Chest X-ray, PA view. Patient: 26 years old, sex M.
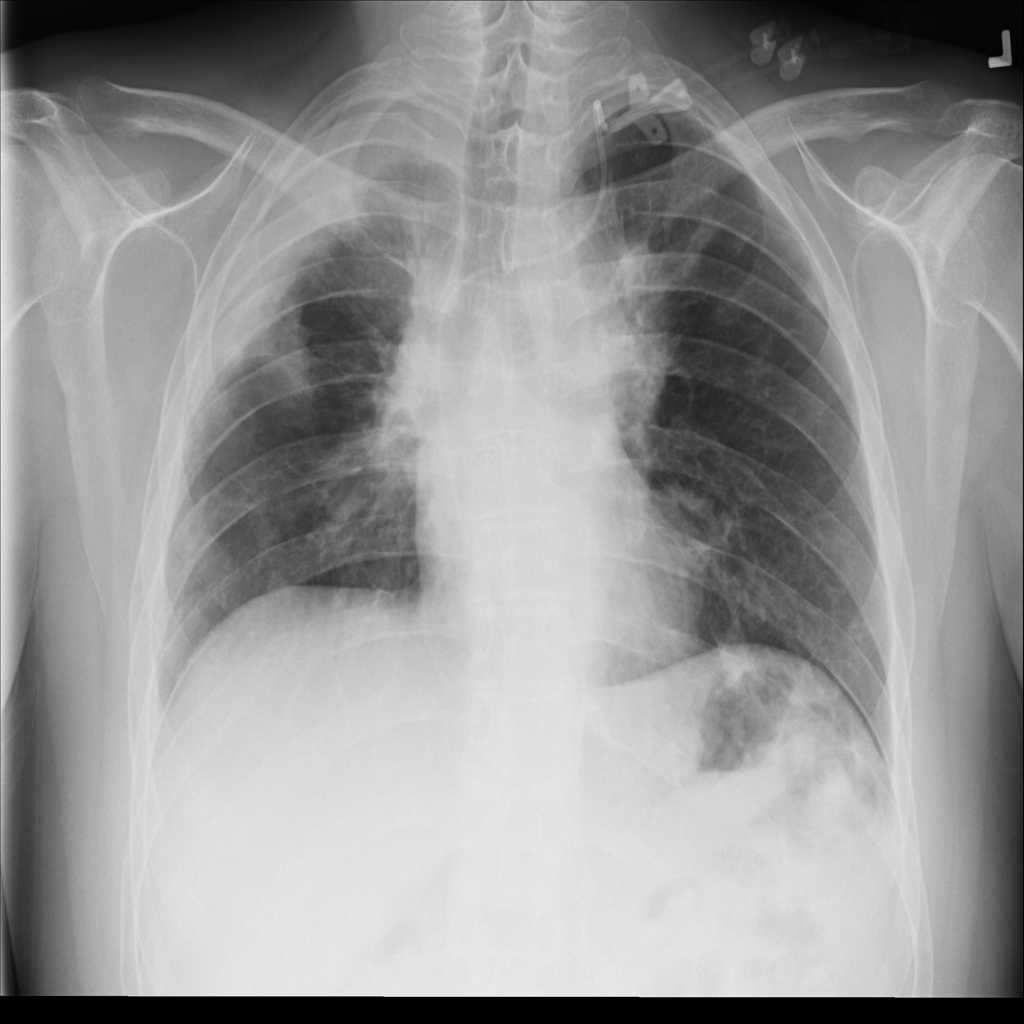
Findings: Fibrosis, Mass, Nodule